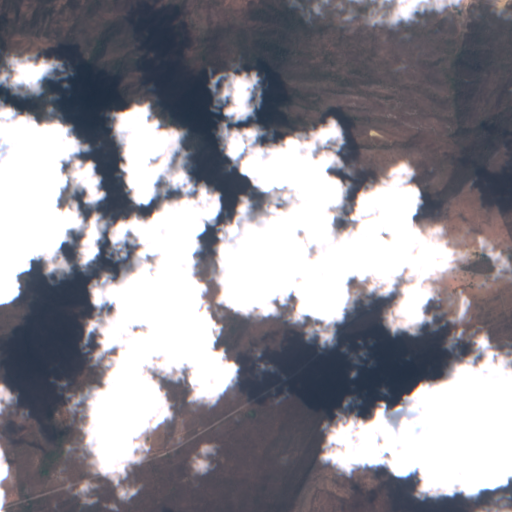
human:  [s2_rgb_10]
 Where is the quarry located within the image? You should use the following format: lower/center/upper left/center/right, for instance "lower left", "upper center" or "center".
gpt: The quarry is located in the lower right of the image.
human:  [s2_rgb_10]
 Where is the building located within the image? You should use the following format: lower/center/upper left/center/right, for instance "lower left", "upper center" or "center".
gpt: There is no building in the image.